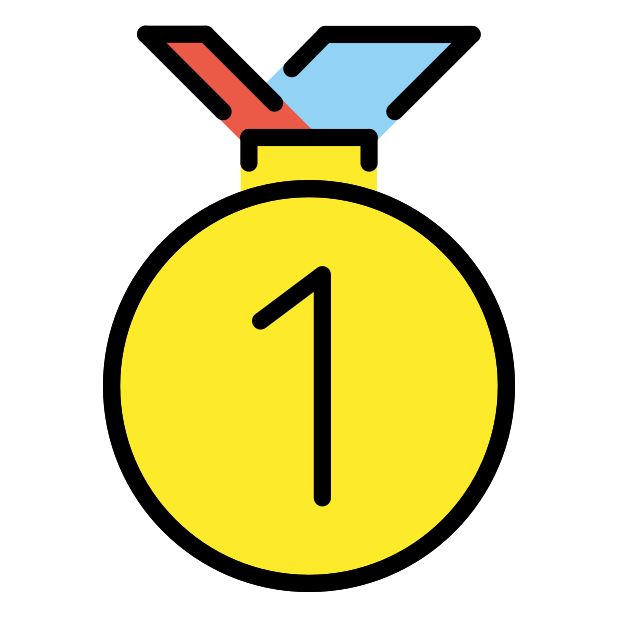
1st place medal